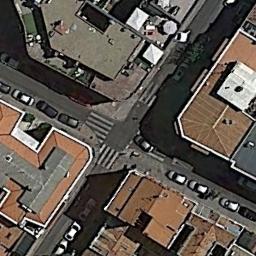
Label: intersection